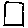
Label: square